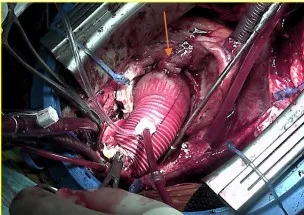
(B) The ascending aorta has been replaced by the Dacron tube, leaving a free space that was previously filled by the aneurysm. The orange arrow indicates the reimplantation of the right coronary ostium.
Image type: medical_photograph (other_medical_photograph)